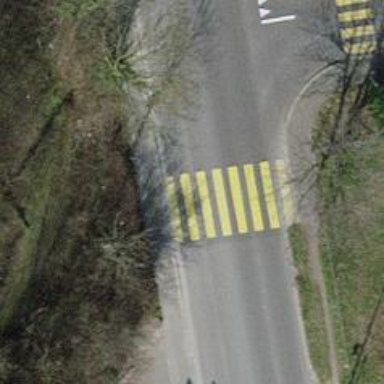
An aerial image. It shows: Marked crossing with zebra stripes on the road.